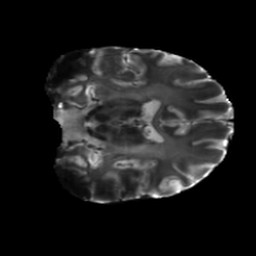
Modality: T2w
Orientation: coronal
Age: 29
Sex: male
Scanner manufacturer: siemens
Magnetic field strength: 6.98 T
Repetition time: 7.776 s
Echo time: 0.076 s